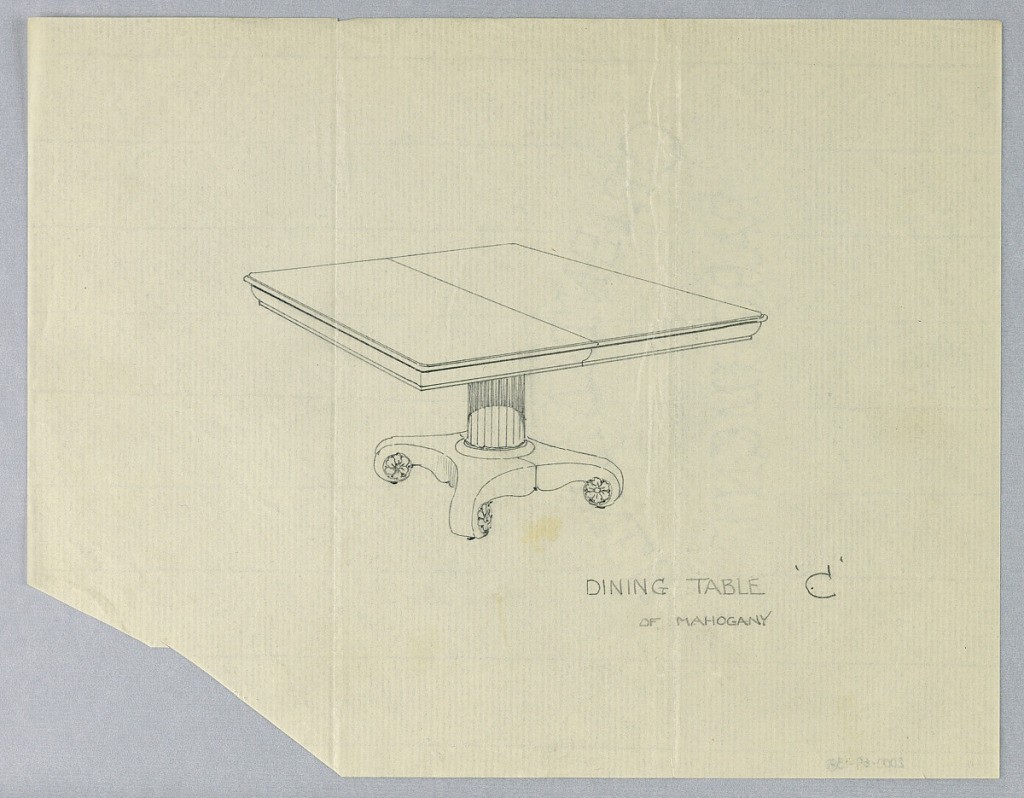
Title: Design for a Dining Table "C" of Mahogany
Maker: A.N. Davenport Co.
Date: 1900–05
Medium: Graphite on thin, cream paper
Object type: Drawing
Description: Rectangular molded top with dividing stretcher running across center raised on fluted columnar support sitting atop molded  base terminating in scroll-like feet decorated with floral rosettes.